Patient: sex F, age 60
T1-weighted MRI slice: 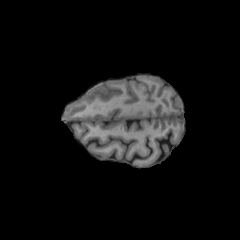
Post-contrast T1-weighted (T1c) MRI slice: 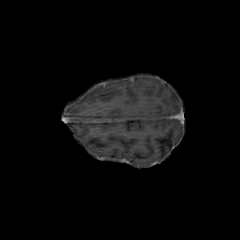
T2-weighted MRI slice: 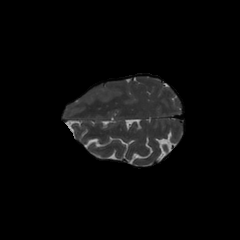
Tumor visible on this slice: yes
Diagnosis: Astrocytoma, IDH-mutant
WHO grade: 3